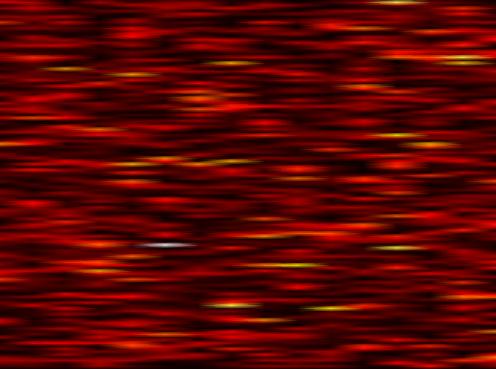
Label: FBMC